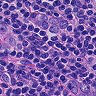
Metastatic tissue present: yes